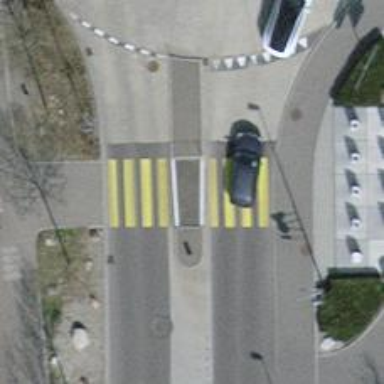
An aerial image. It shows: Uncontrolled crossing with island and markings on the road.